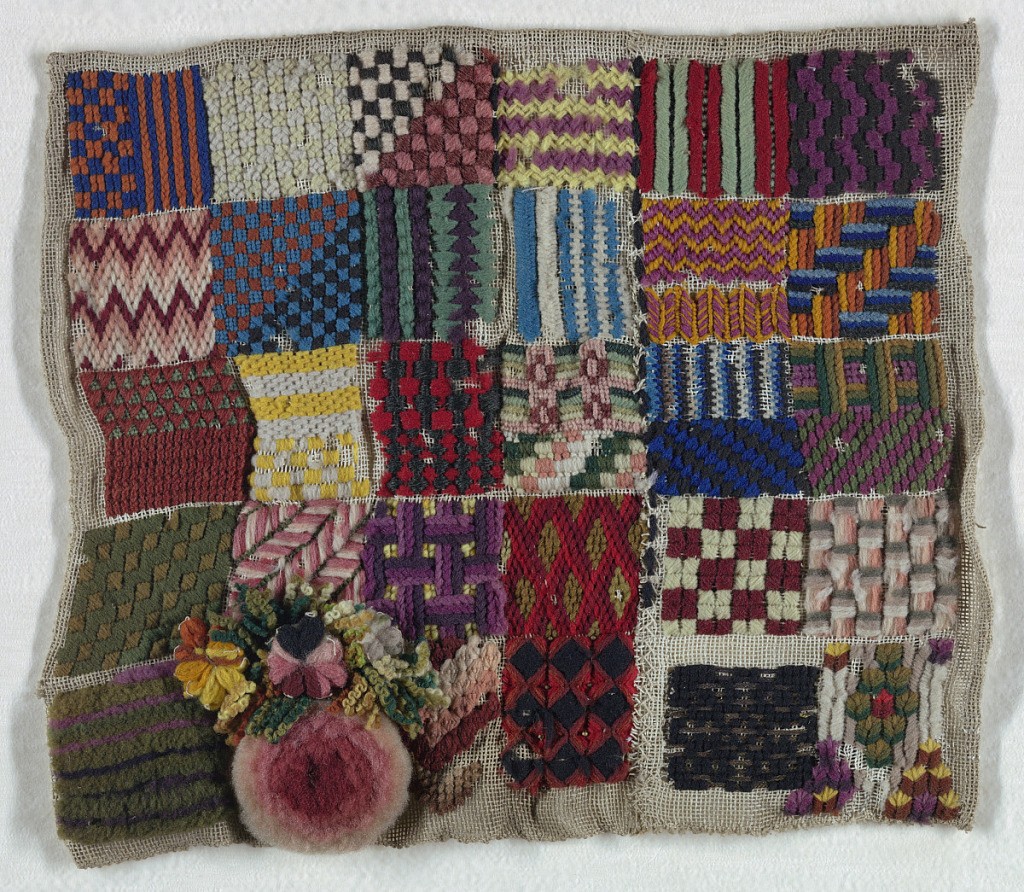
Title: Sampler
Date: mid-19th century
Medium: wool and metallic braid embroidery on cotton foundation Technique: embroidered in satin and cross stitches with appliqué on plain weave foundation
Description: Forty-one patterns arranged in squares.  One section is raised with flowers and foliage standing in relief. Foliage made of yarn which has been knitted and unravelled.